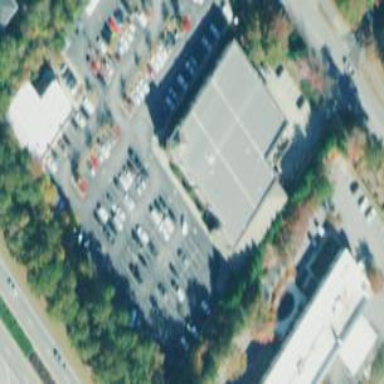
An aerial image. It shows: Building that houses fitness center.